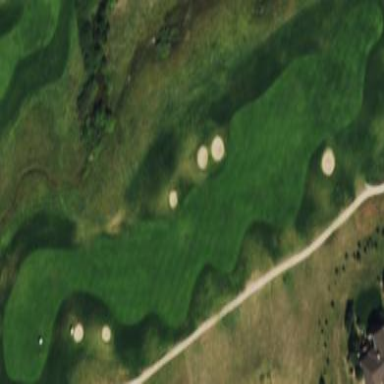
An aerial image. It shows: Grassy golf fairway.